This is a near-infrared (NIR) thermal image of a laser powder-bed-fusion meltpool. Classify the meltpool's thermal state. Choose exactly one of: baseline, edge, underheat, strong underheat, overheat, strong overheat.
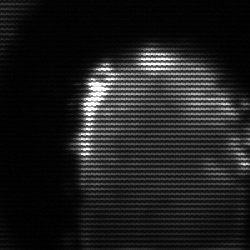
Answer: baseline